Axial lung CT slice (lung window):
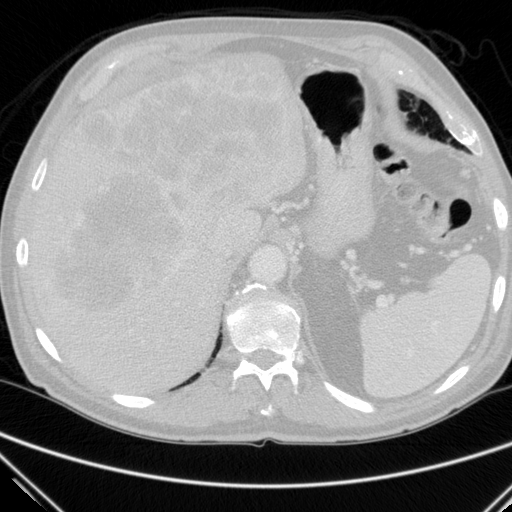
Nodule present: no